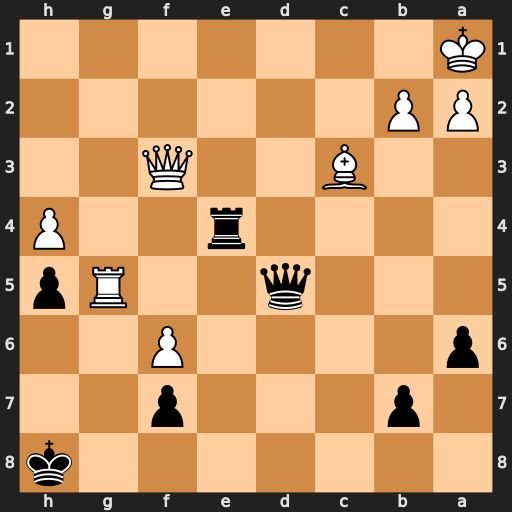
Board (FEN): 7k/1p3p2/p4P2/3q2Rp/4r2P/2B2Q2/PP6/K7
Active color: b
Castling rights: -
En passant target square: -
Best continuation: Re1+ Bxe1 Qxf3